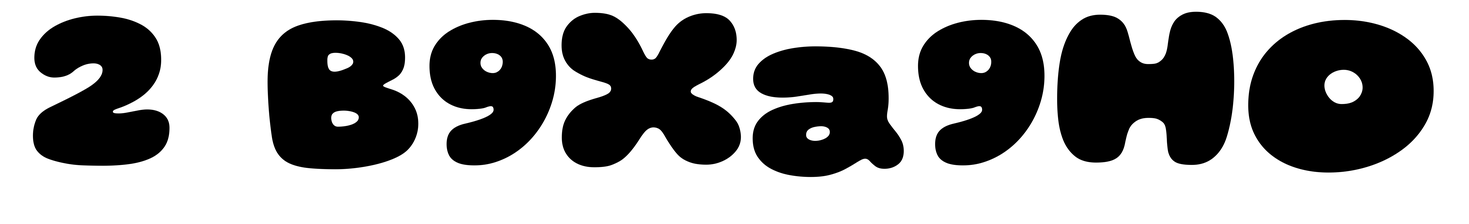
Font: Gluten_Black